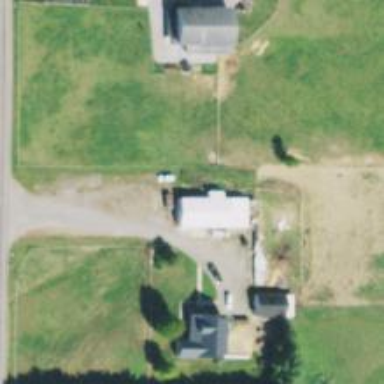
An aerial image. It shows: Driveway.